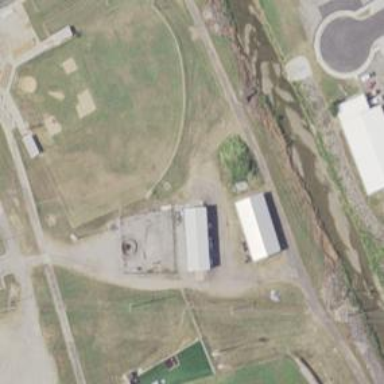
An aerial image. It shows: Baseball pitch for leisure land activities.